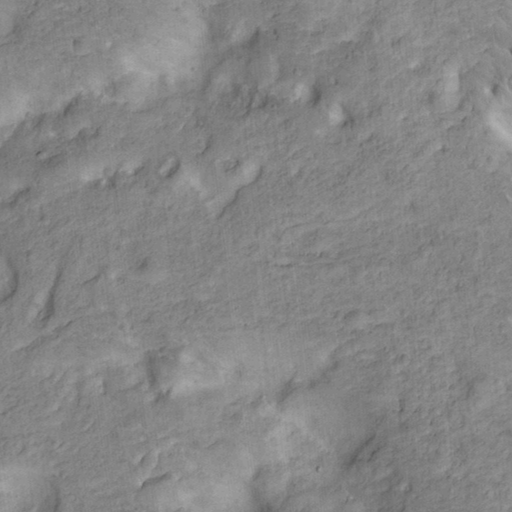
Classes present: Background, Cone